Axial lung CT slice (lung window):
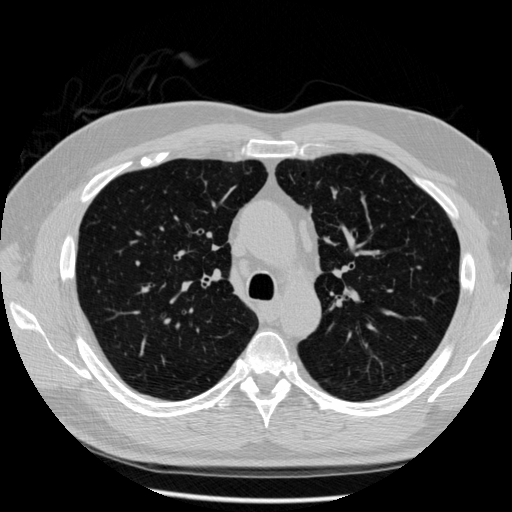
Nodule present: no